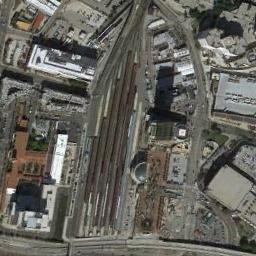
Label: railway_station